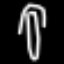
Label: mushroom